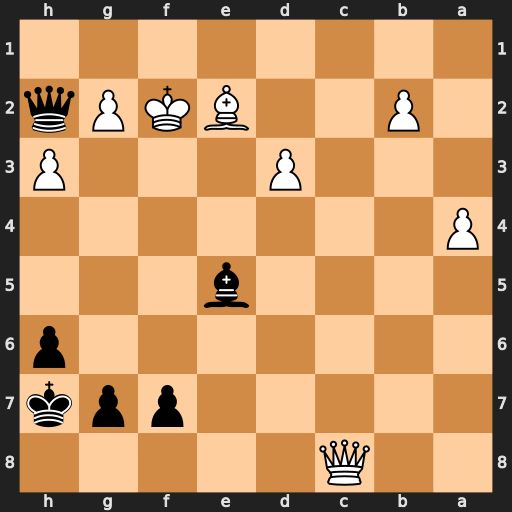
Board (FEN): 2Q5/5ppk/7p/4b3/P7/3P3P/1P2BKPq/8
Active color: b
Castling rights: -
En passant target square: -
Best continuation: Bd4+ Kf3 Qe5 Qc1 Qd5+